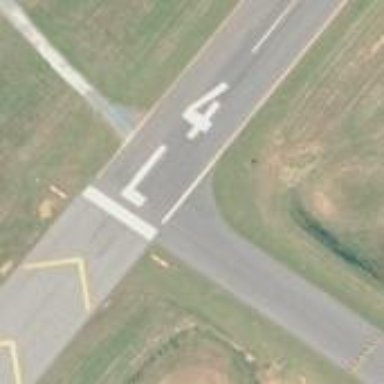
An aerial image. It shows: Runway surface made of asphalt at airport.